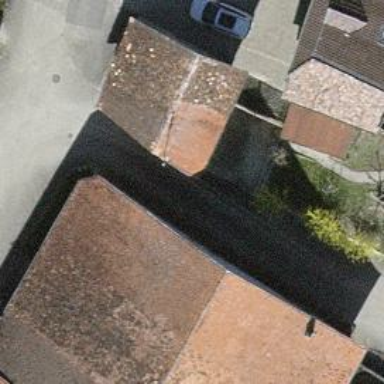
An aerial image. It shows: Alleyway designated as service road.